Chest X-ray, AP view. Patient: 19 years old, sex M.
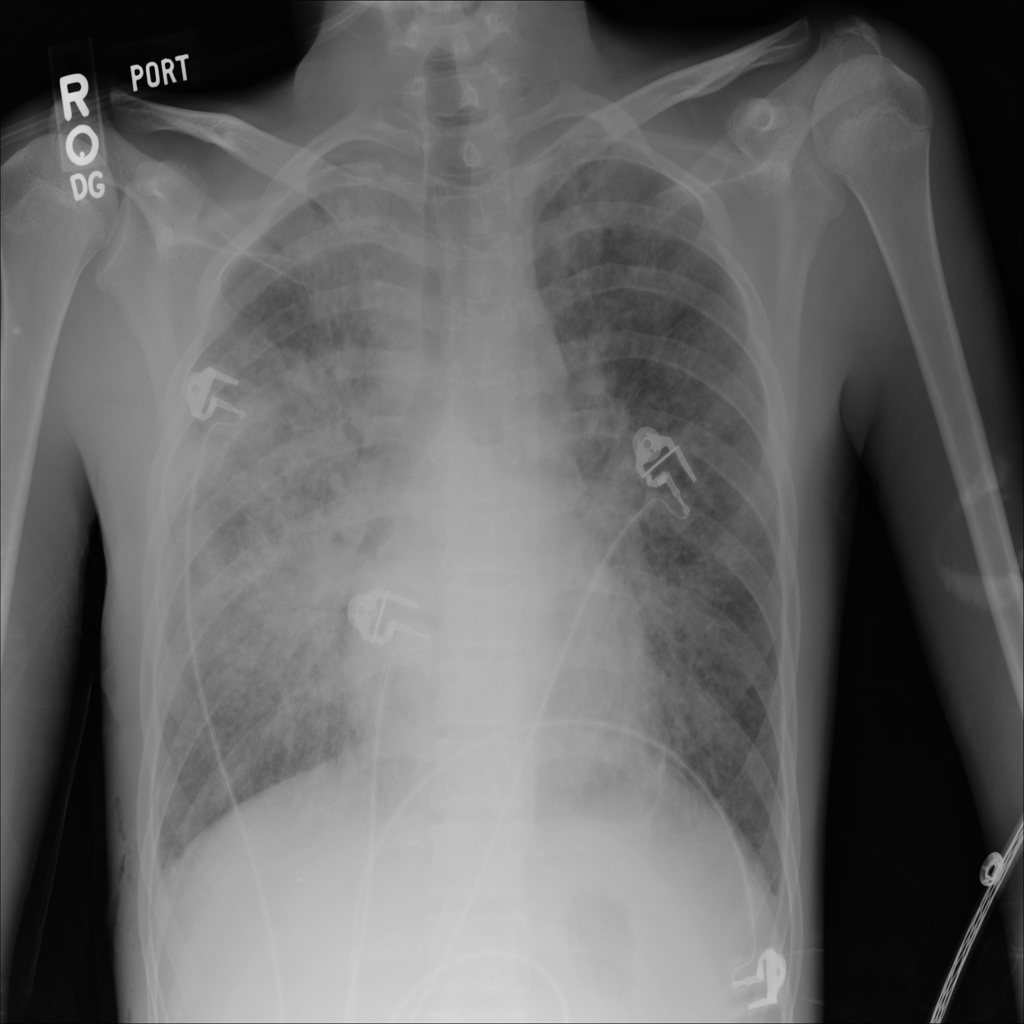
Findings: Infiltration